Current action and preconditions to check: trajectory_clear

Your task: For each precondition in the list above, predict whether it will hold at this action.

Consider the current scene as observed from the mobile robot's camera, and analyze the predicted future states of all dynamic agents (e.g., people, animals, vehicles, or any moving entities) within the NEXT SECOND.

IMPORTANT: Only answer "very likely" if you are absolutely certain—based on strong, clear evidence—that a dynamic agent will violate the precondition in the predicted future state. Do NOT answer "very likely" for unlikely, ambiguous, or low-probability risks.

Ask yourself for each precondition: Is there a high probability, with clear and convincing evidence, that the predicted future states of any dynamic agent will interfere with the predicted future state of the currently executing action within the NEXT SECOND, causing that precondition to fail?

Assess the risk level based on these predictions. Use "likely" or "very likely" if motions create a clear risk of interference.

Use "neutral" or "improbable" if agents are nearby but their predicted paths are clearly diverging or non-conflicting.

Failure Risk Categories: "very improbable", "improbable", "neutral", "likely", "very likely"

Answer Format: Output ONLY the probability_of_failure value from these categories: "very improbable", "improbable", "neutral", "likely", "very likely"

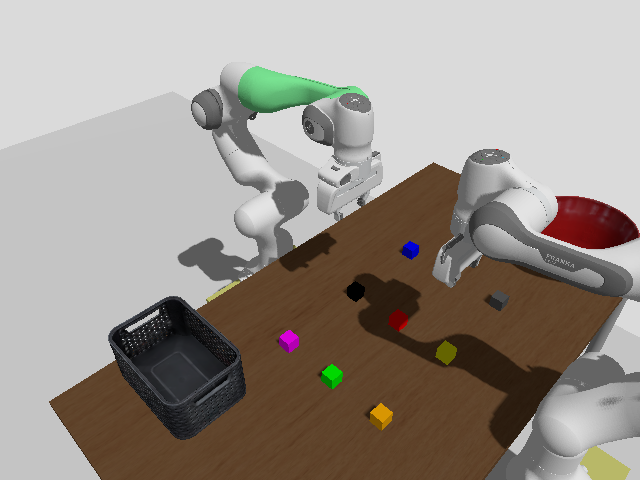

Answer: improbable